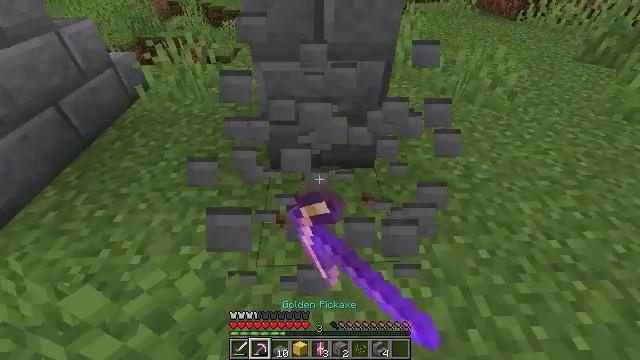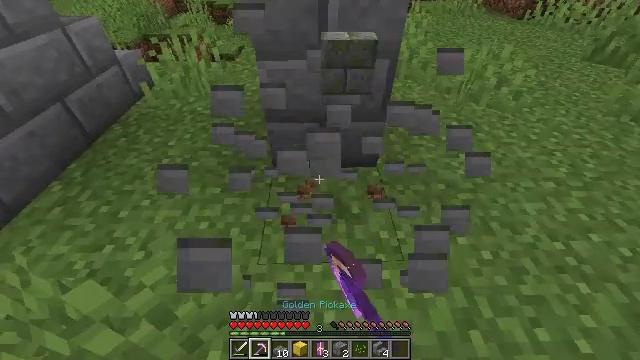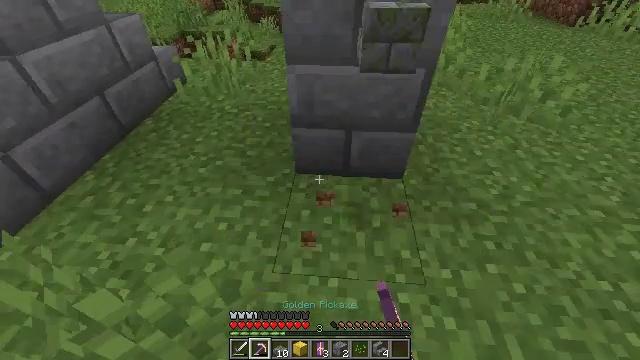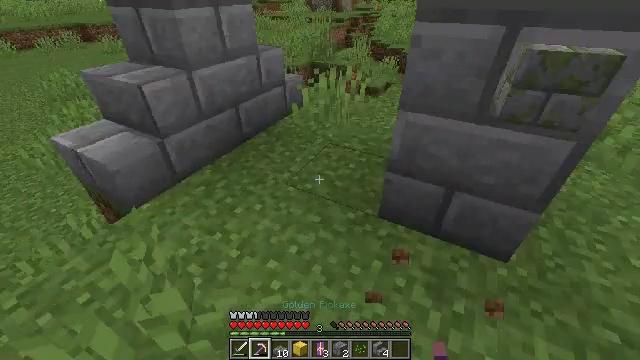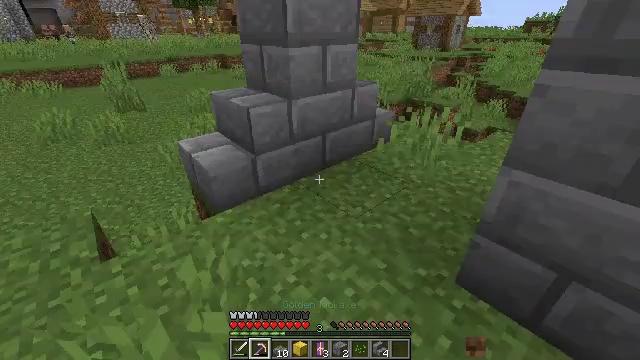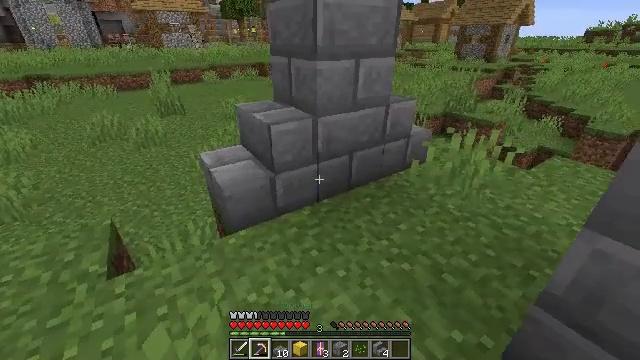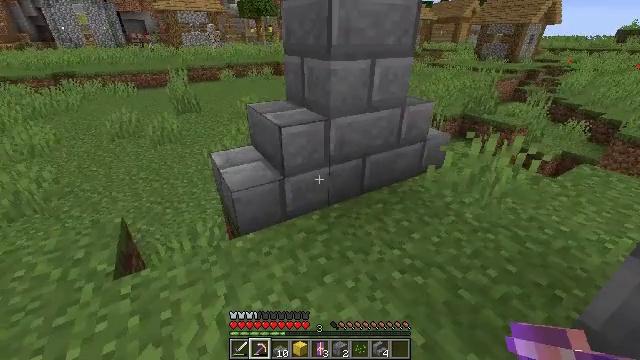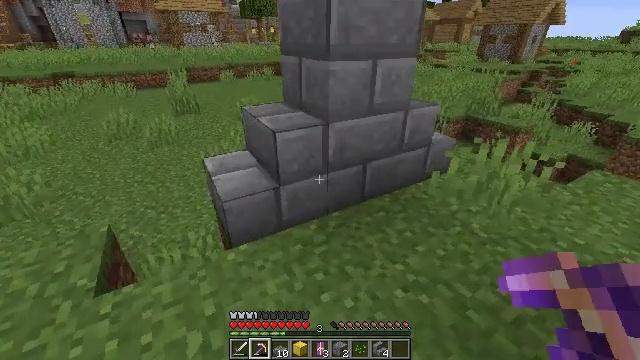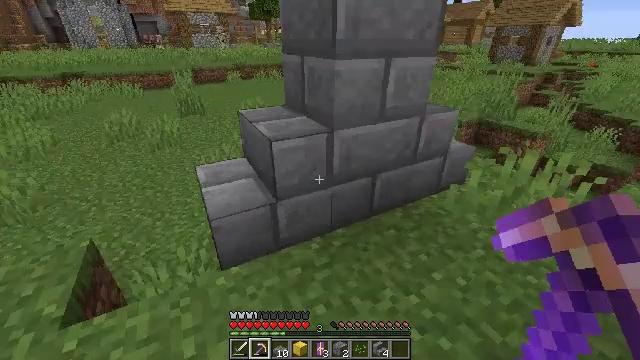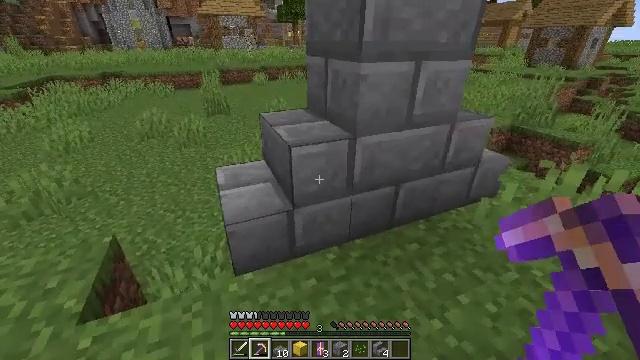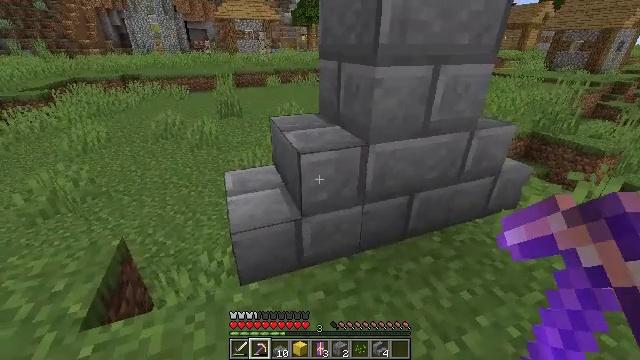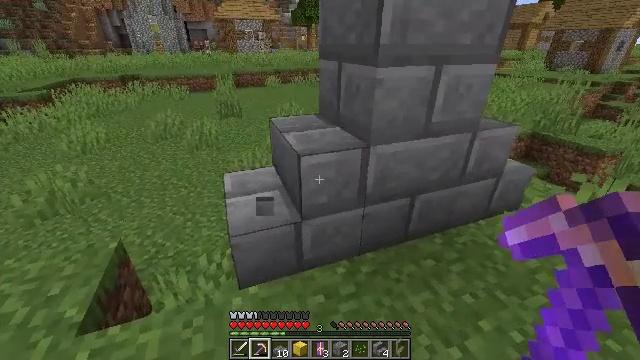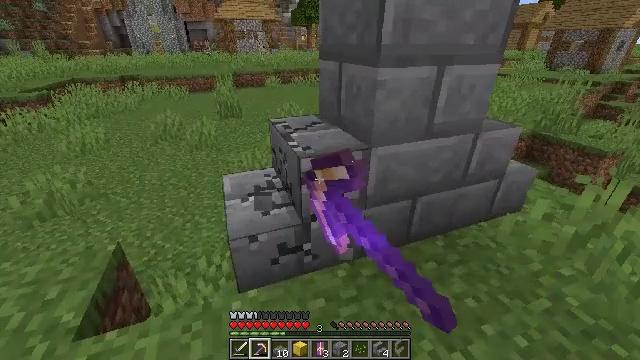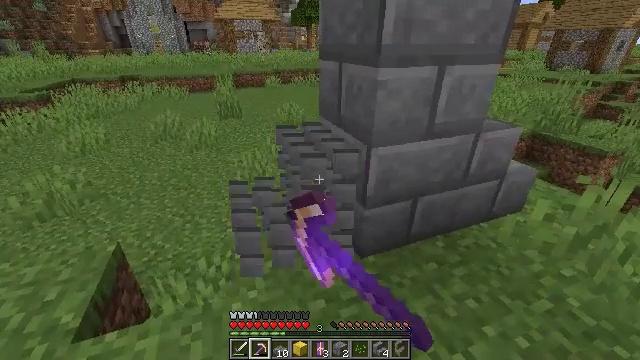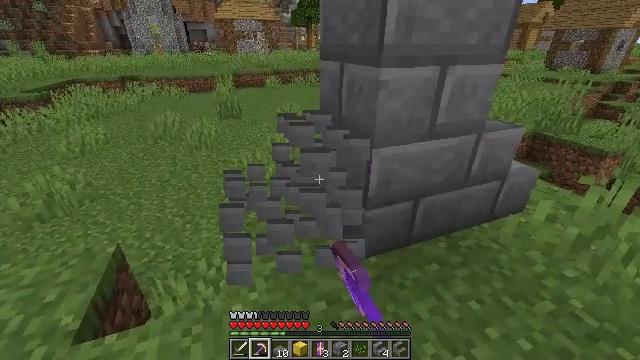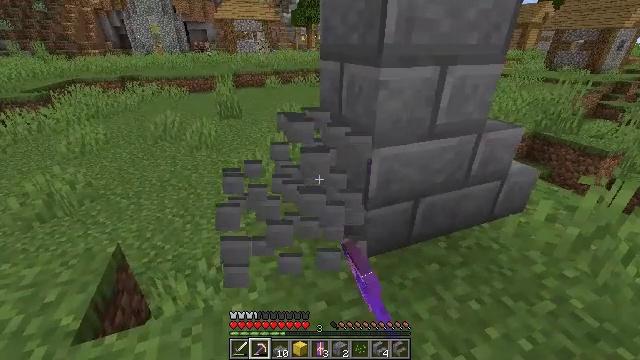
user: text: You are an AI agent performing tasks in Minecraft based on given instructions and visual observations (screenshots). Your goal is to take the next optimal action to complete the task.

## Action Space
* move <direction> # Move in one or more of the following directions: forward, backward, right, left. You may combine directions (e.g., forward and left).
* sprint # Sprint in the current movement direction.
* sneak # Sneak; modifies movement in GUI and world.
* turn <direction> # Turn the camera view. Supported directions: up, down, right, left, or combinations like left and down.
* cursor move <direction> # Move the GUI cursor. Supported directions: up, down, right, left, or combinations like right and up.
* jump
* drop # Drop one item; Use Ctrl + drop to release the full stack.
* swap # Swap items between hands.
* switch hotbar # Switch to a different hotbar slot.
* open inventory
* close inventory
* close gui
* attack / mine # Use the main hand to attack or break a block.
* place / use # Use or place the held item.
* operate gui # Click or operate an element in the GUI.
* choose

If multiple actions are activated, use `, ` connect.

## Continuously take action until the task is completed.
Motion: motion action
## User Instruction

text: Attack the stone brick stairs to gather it.
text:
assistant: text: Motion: no_op
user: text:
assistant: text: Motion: move forward, turn left
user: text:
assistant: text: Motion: move forward, turn left and up
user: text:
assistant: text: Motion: move forward, turn left and up
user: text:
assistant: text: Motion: move forward, turn left and up
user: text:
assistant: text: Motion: move forward, turn left
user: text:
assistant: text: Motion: move forward
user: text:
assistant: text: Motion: move forward, turn left
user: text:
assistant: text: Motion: turn left
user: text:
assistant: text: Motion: turn left
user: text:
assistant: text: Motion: attack / mine
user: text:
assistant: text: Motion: attack / mine
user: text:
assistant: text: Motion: attack / mine
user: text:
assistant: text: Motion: attack / mine
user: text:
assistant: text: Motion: attack / mine
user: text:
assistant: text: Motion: attack / mine
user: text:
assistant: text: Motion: no_op
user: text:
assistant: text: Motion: no_op